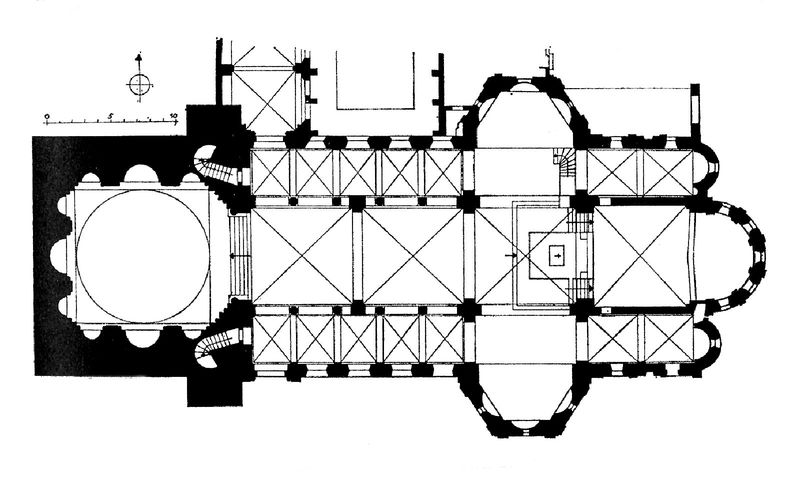
Titel: St. Georg in Köln
Standort: Köln, St. Georg (EU - D - NRW)
Schlagwörter: weiß, fenster, raum, schwarz, zimmer, gebäude, haus, rose, architektur, norden, kirche, rund, turm, schiffe, linien, saal, treppe, treppen, halle, erker, gewölbe, entwurf, altar, kathedrale, dreischiffig, apsis, chor, plan, christentum, grundriss, maßstab, bauplan, apsiden, vierung, kupel, ercker, himmelsrichtungen, abteil, schwrazweiß